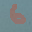
Label: 6